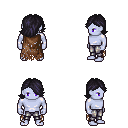
a pixel art fantasy rpg character, male body template, dark elf, purple skin, brown tattered cape, metal pants, raven swoop hairstyle, four views (front, back, left, right), 2x2 character sprite sheet, small pixel art, hard edges, no anti-aliasing